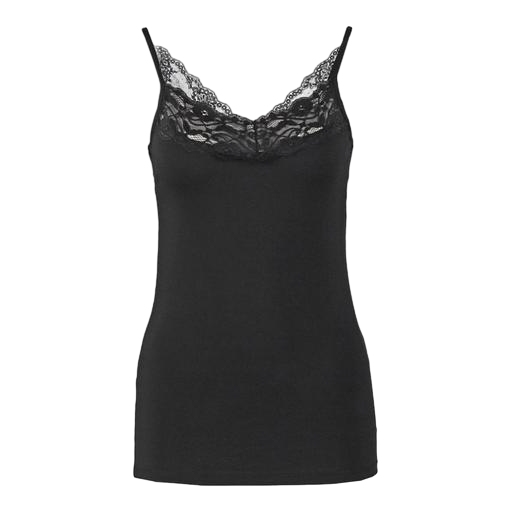
black curve cami rib lace, black dentelle lace-detail camisole, black lace cami, white background